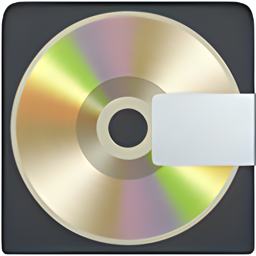
Name: minidisc
Emoji: 💽
Group: Objects
Sub-group: computer